Question: When making a scatter plot in matplotlib, I found that when I change the size of the dots, they become transparent. How can I prevent this from happening?
I've already tried 'alpha=1', 'facecolor='k'' but none of these seem to work
Example code
'''
X = np.random.normal(0,1,5000)
Y = np.random.normal(0,1,5000)
fig, ax = plt.subplots(1,2, figsize=(6,3), dpi=288)
ax[0].scatter(X,Y, s=.01, c='k')
ax[1].scatter(X,Y, s=1, c='k')
plt.show()
'''
Result:

Notice how the larger dots are opaque and filled in, whilst the smaller ones seem transparent, and have a white facecolor. How do I get the smaller ones to be filled in as well?
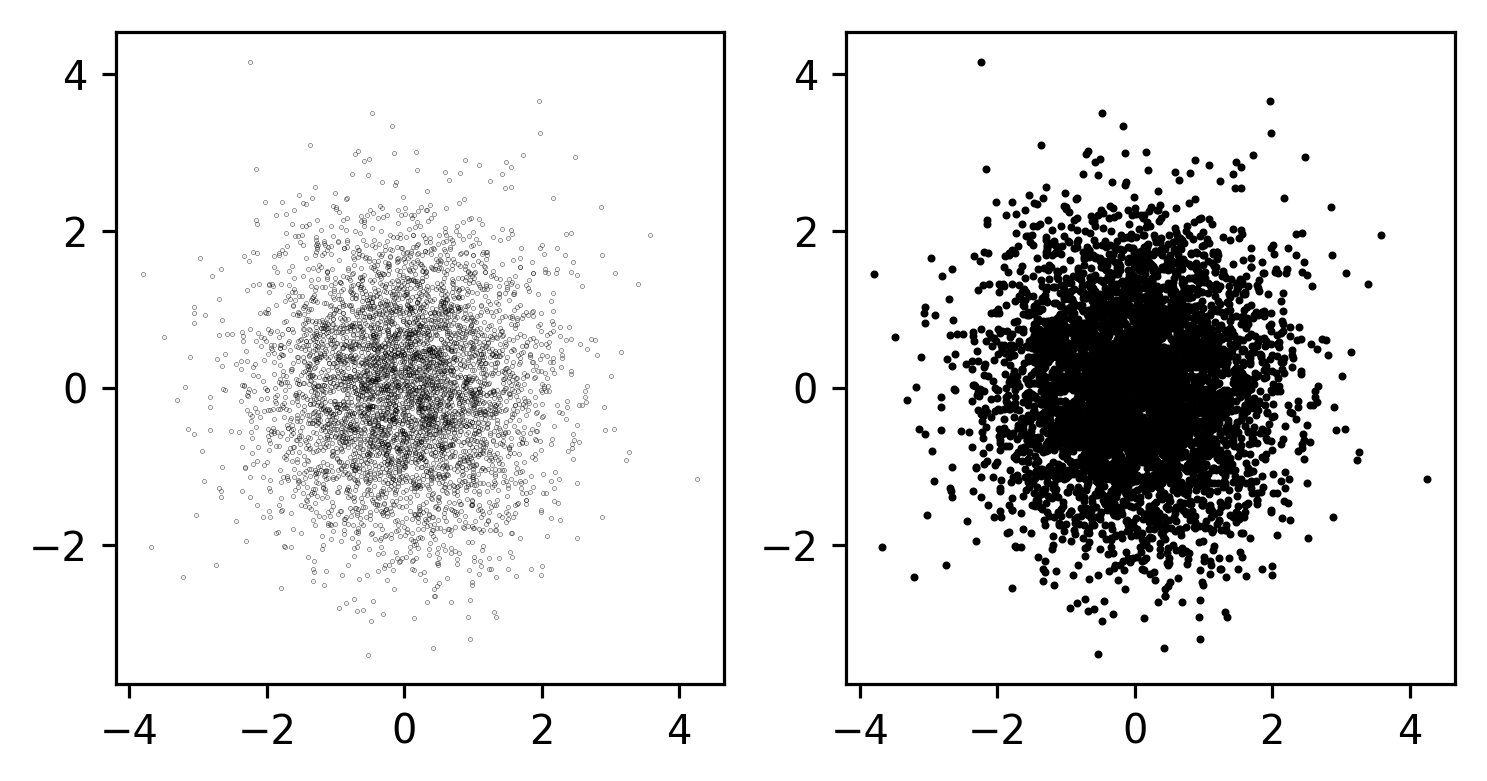
Answer: If you want the size to scale correctly, and print down to the pixel limit, the dpi and figure size need to be adjusted. Then s will behave correctly, starting with the smallest pixel being s=1. You also probably want to change the marker from the default. Try this:
'''
#divide dpi by four, multiply figsize components by four to keep same area
fig, ax = plt.subplots(1,2, figsize=(24,12), dpi=72)
ax[0].scatter(X,Y, s=1, marker=".", c='k')
ax[1].scatter(X,Y, s=100, marker=".", c='k')
'''
This will make the axes labels smaller, however.
Edit: We can also ensure that the s-value is never sub-minimal-pixel size, as pointed out in comments. Here's a function that allows one to play around with these settings using this:
'''
def scat_rand(size=(24,12), scale=72, smin=1, smax=100, sedge=True, min_pix=1):
X = np.random.normal(0,1,5000)
Y = np.random.normal(0,1,5000)
fig, ax = plt.subplots(1,2, figsize=(size), dpi=scale)
slimit = (min_pix * 72 / fig.dpi) ** 2
if smin < slimit + .0001:
smin = slimit
print(f"smin too small, reset to {slimit}")
if sedge:
ax[0].scatter(X,Y, s=smin, c='k')
ax[1].scatter(X,Y, s=smax, c='k')
else:
ax[0].scatter(X,Y, s=smin, c='k', edgecolor='none')
ax[1].scatter(X,Y, s=smax, c='k', edgecolor='none')
plt.suptitle(f"Pixel= {size[0] * scale} x {size[1] * scale}", fontsize=14)
plt.show()
'''
Here's a little driver if you want to play around with it:
'''
if __name__ == "__main__":
temp = int(input("Enter size(1-24): "))
size = (2 * temp, temp)
scale = int(input("Enter dpi scale (72, 144, 288, 576, 1152): "))
limit = (72 / scale) ** 2
smin = float(input(f"Enter smallest point (limit = {limit}): "))
smax = float(input("Enter largest point: "))
edge = input("edgecolor (y/n): ")
if edge == 'y':
sedge = True
else:
sedge = False
scat_rand(size, scale, smin, smax, sedge)
'''
See also:
<URL>